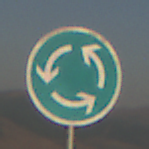
Verkehrszeichen: Kreisverkehr
Umgebung: Outdoor, Nature
Tageszeit: SunriseSunset
Wetter: Clear
Licht: Natural
Jahreszeit: NotSpecified
Kontrast: HighContrast